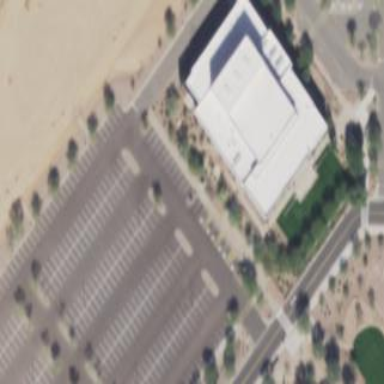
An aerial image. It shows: Theater building.